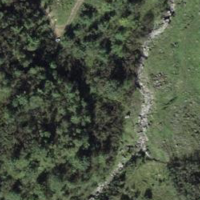
EUNIS habitat code: 23
Species observed at this site:
Rhododendron ferrugineum